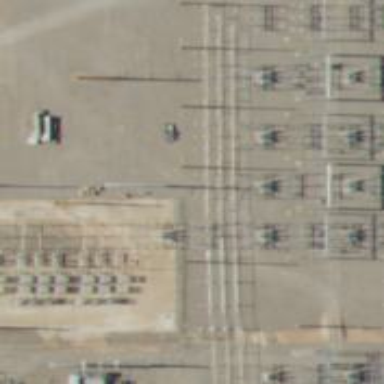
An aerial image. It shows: Switch for power supply.